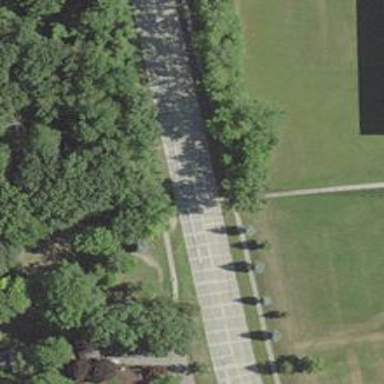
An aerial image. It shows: Footway along the road.